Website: bh-photo
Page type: cross-sells
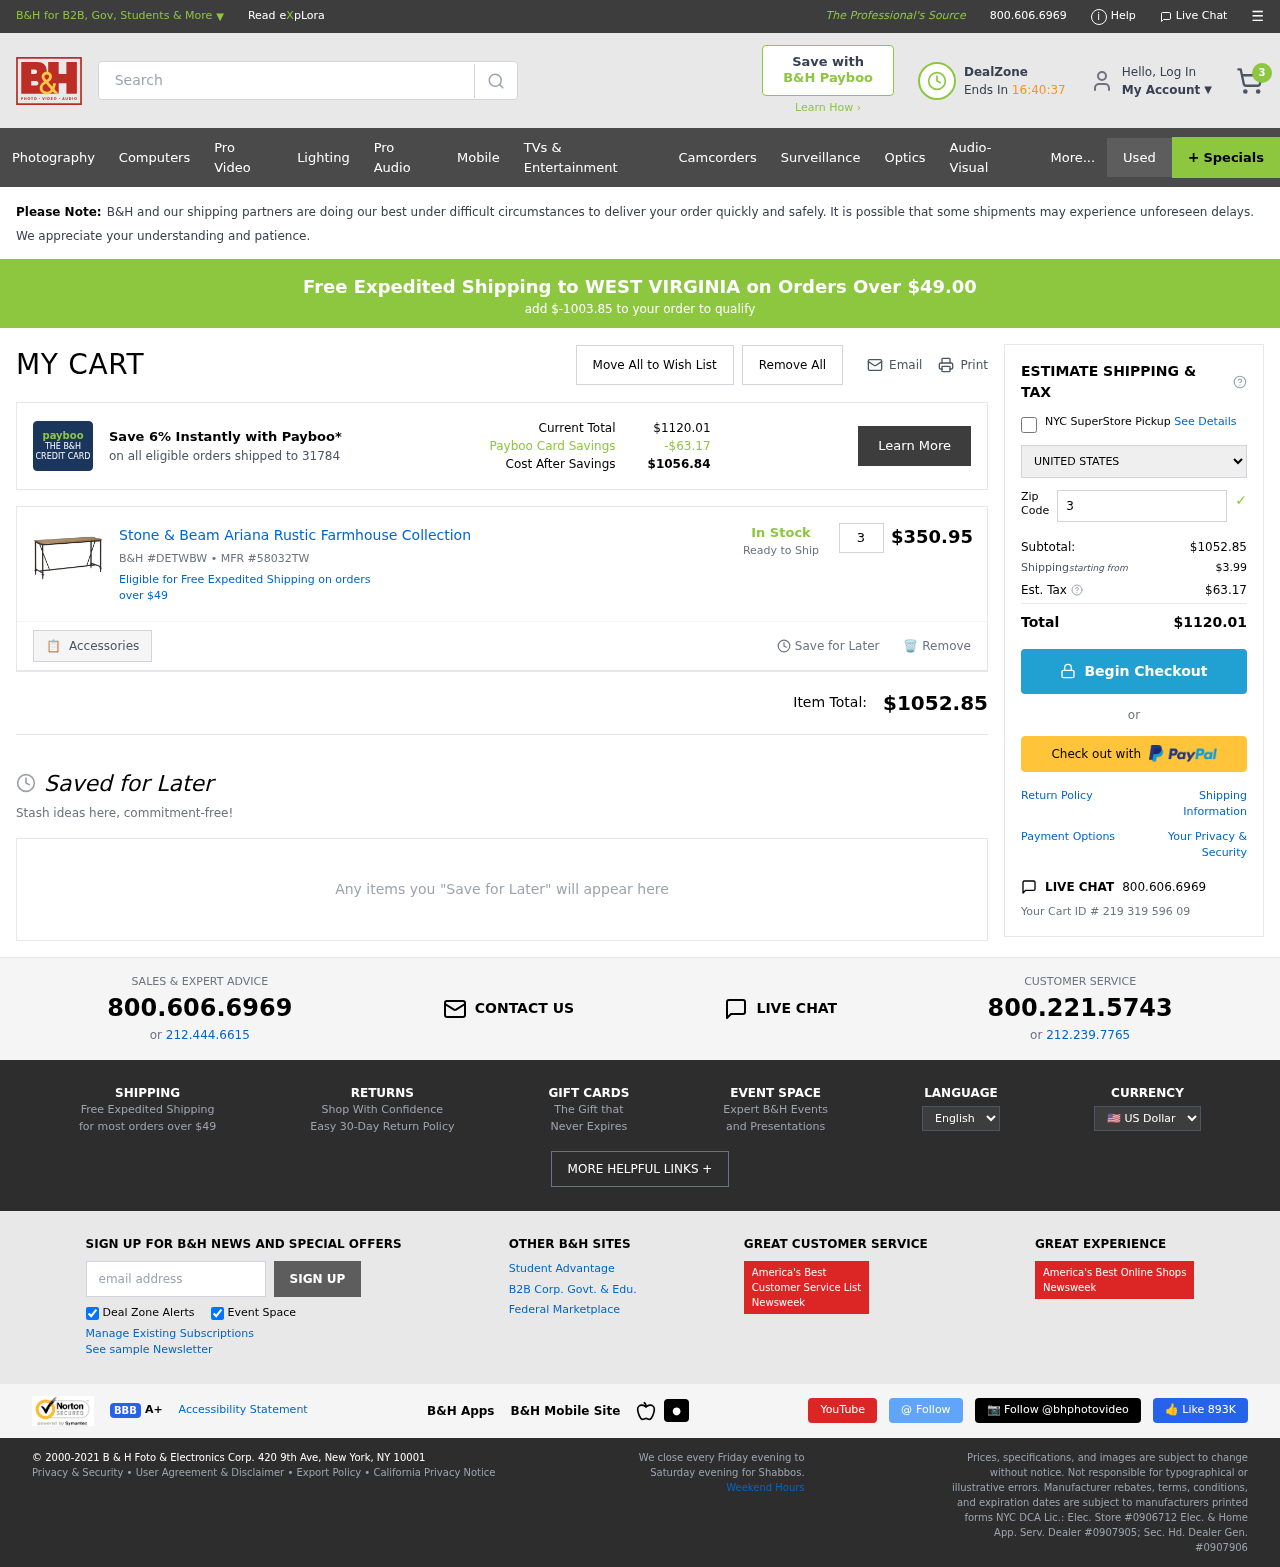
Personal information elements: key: PII_COUNTRY
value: United States
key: PII_POSTCODE
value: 31784
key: PII_STATE
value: WEST VIRGINIA
Product elements: key: PRODUCT1_NAME
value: Stone & Beam Ariana Rustic Farmhouse Collection
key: PRODUCT1_PRICE
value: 350.95
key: PRODUCT1_QUANTITY
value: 3
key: PRODUCT1_SKU
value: B&H #DETWBW
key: PRODUCT1_MFR
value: MFR #58032TW
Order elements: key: ORDER_NUM_ITEMS
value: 3
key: SHIPPING_THRESHOLD_REMAINING
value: $-1003.85
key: ORDER_TOTAL
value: $1120.01
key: ORDER_SUBTOTAL
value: $1052.85
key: ORDER_SHIPPING_COST
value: $3.99
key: ORDER_TAX
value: $63.17
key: ORDER_ID
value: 219 319 596 09
Search elements: key: HEADER_SEARCH
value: Search
Other elements: key: PAYBOO_SAVINGS
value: -$63.17
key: COST_AFTER_SAVINGS
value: $1056.84